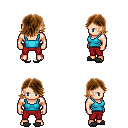
a pixel art fantasy rpg character, male body template, human, light skin, teal pirate shirt, red pants, brown swoop hairstyle, gray slippers, four views (front, back, left, right), 2x2 character sprite sheet, small pixel art, hard edges, no anti-aliasing